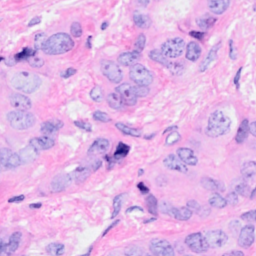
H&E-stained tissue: Breast